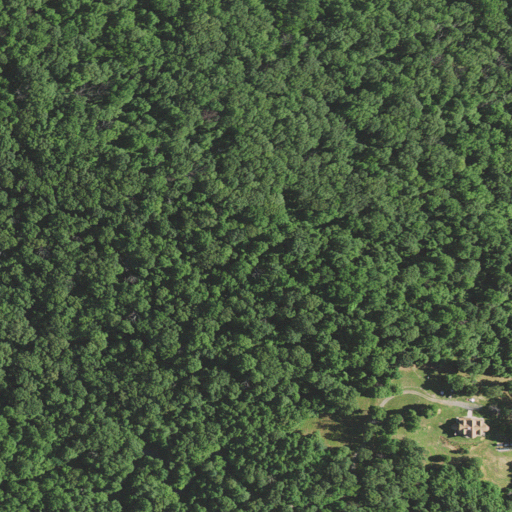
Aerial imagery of mountain in Virginia named Harris Mountain containing deciduous forest, pasture, and open development